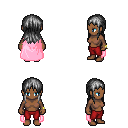
a pixel art fantasy rpg character, female body template, human, dark skin, pink cape, red pants, gray unkempt hairstyle, bracelets, four views (front, back, left, right), 2x2 character sprite sheet, small pixel art, hard edges, no anti-aliasing